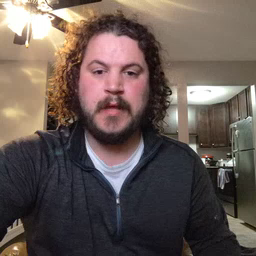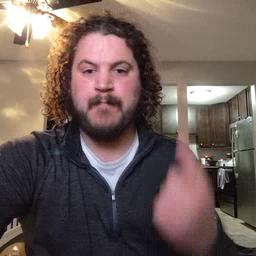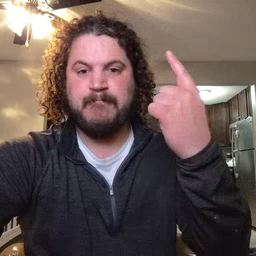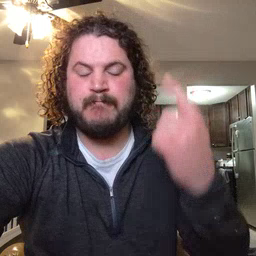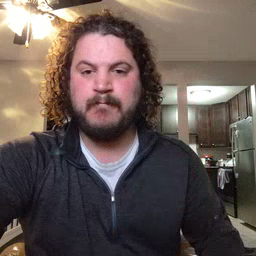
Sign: up